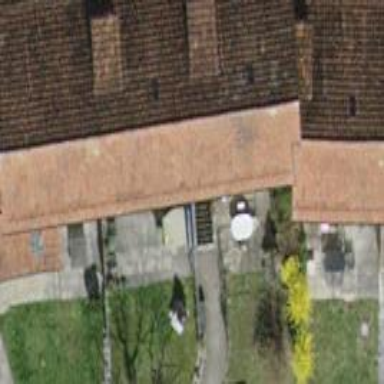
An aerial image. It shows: Building with tile roof.